RGB frame:
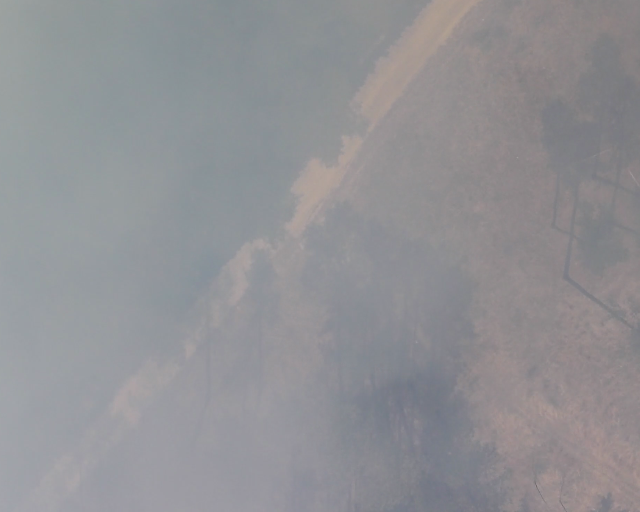
Thermal frame:
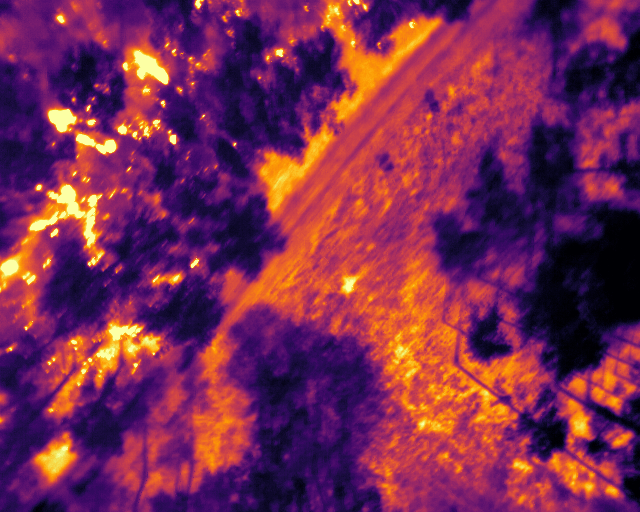
Captured: 2026-02-27 02:41:26
Pixels at or above 80 °C: 866 (fraction of frame: 0.002643)